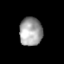
Tissue: lung
Cell type: Fibroblasts
Senescence score: 0.5453
Nuclear area (px): 638
Mean DAPI intensity: 161.313